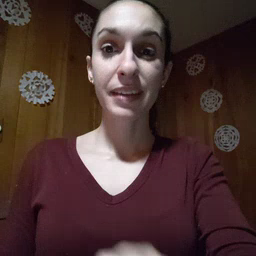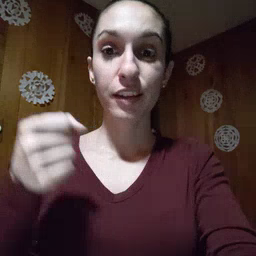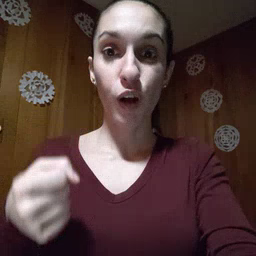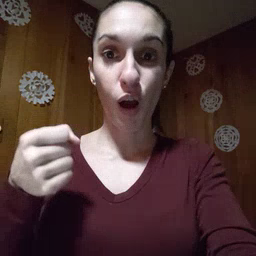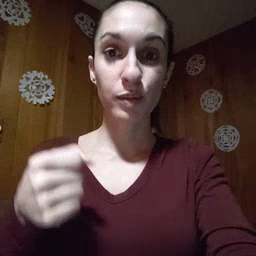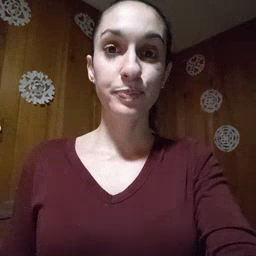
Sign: car